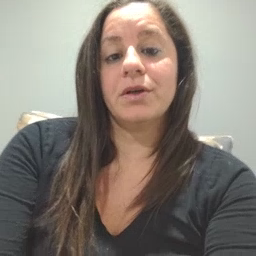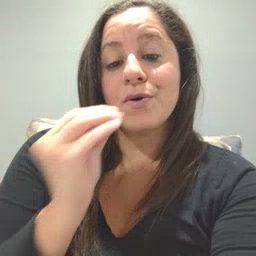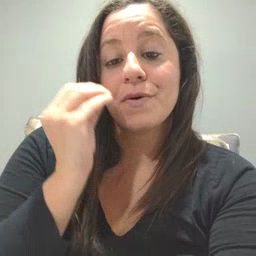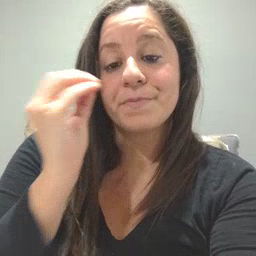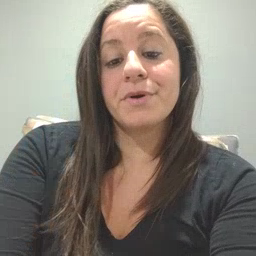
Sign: home